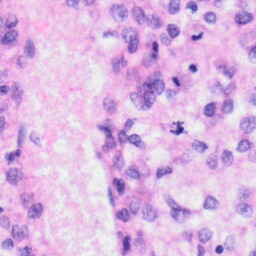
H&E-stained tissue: Liver